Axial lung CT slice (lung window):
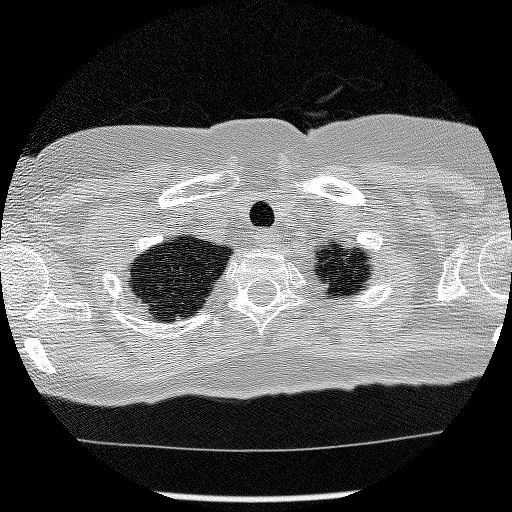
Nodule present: no